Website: apple
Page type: customer-info-address
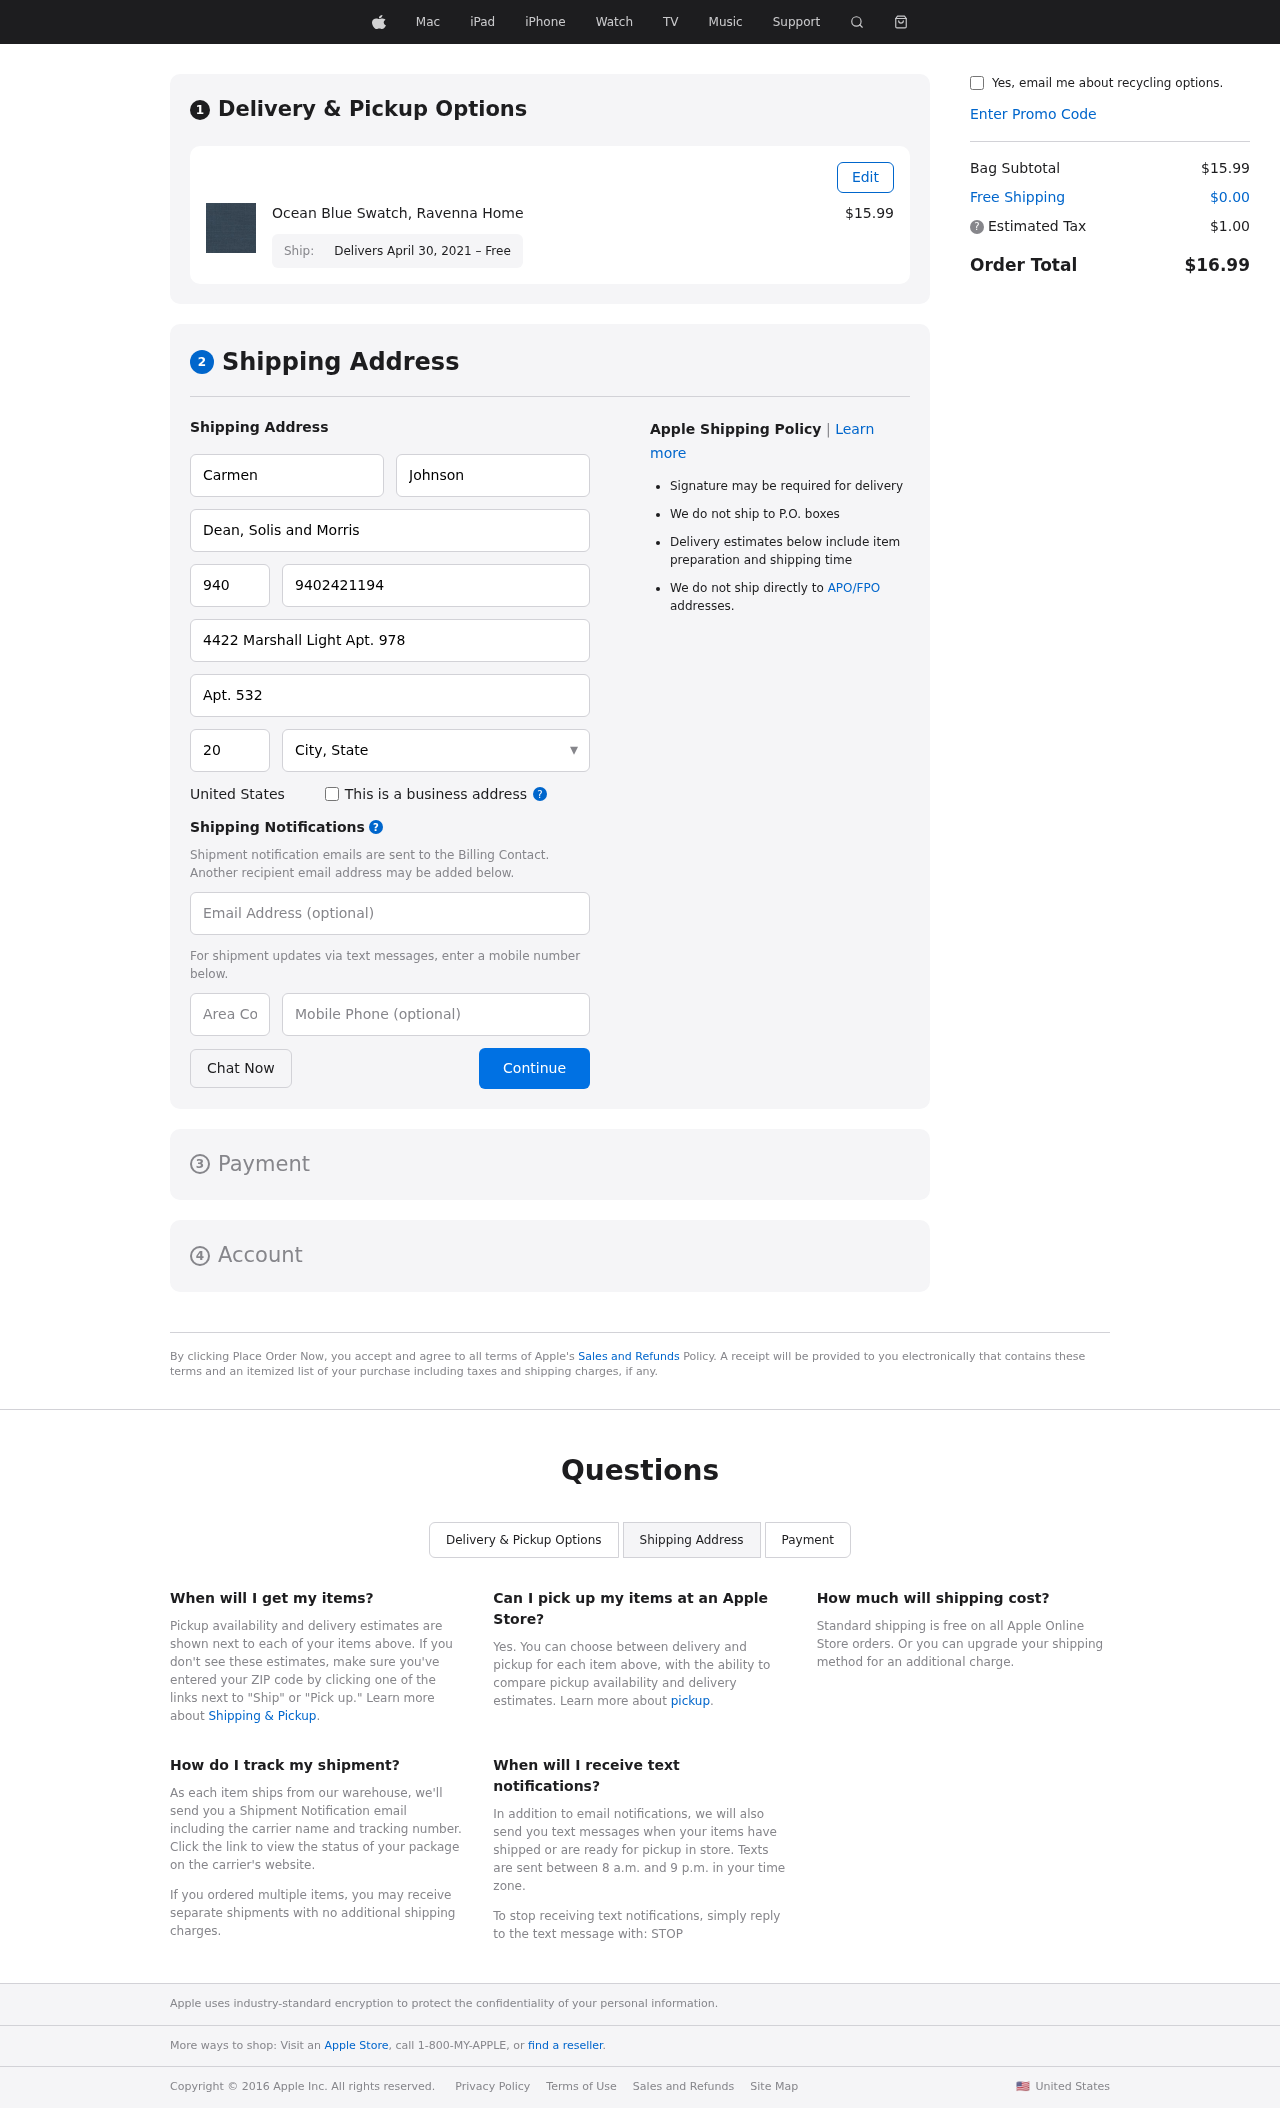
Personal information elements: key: PII_CITY_STATE
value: West Valerie, ID
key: PII_COMPANY
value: Dean, Solis and Morris
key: PII_COUNTRY
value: United States
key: PII_EMAIL
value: cjohnson@yahoo.com
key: PII_FIRSTNAME
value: Carmen
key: PII_LASTNAME
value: Johnson
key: PII_PHONE
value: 9402421194
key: PII_PHONE_AREA
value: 940
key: PII_POSTCODE
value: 20031
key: PII_STREET
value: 4422 Marshall Light Apt. 978
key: PII_STREET2
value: Apt. 532
Product elements: key: PRODUCT1_NAME
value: Ocean Blue Swatch, Ravenna Home
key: PRODUCT1_PRICE
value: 15.99
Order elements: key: ORDER_DELIVERY_DATE
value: Delivers April 30, 2021 – Free
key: ORDER_SUBTOTAL
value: $15.99
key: ORDER_SHIPPING_COST
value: $0.00
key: ORDER_TAX
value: $1.00
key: ORDER_TOTAL
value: $16.99